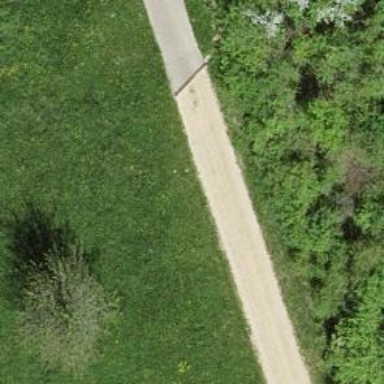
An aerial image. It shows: Unpaved track with grade2 track type.